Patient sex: F
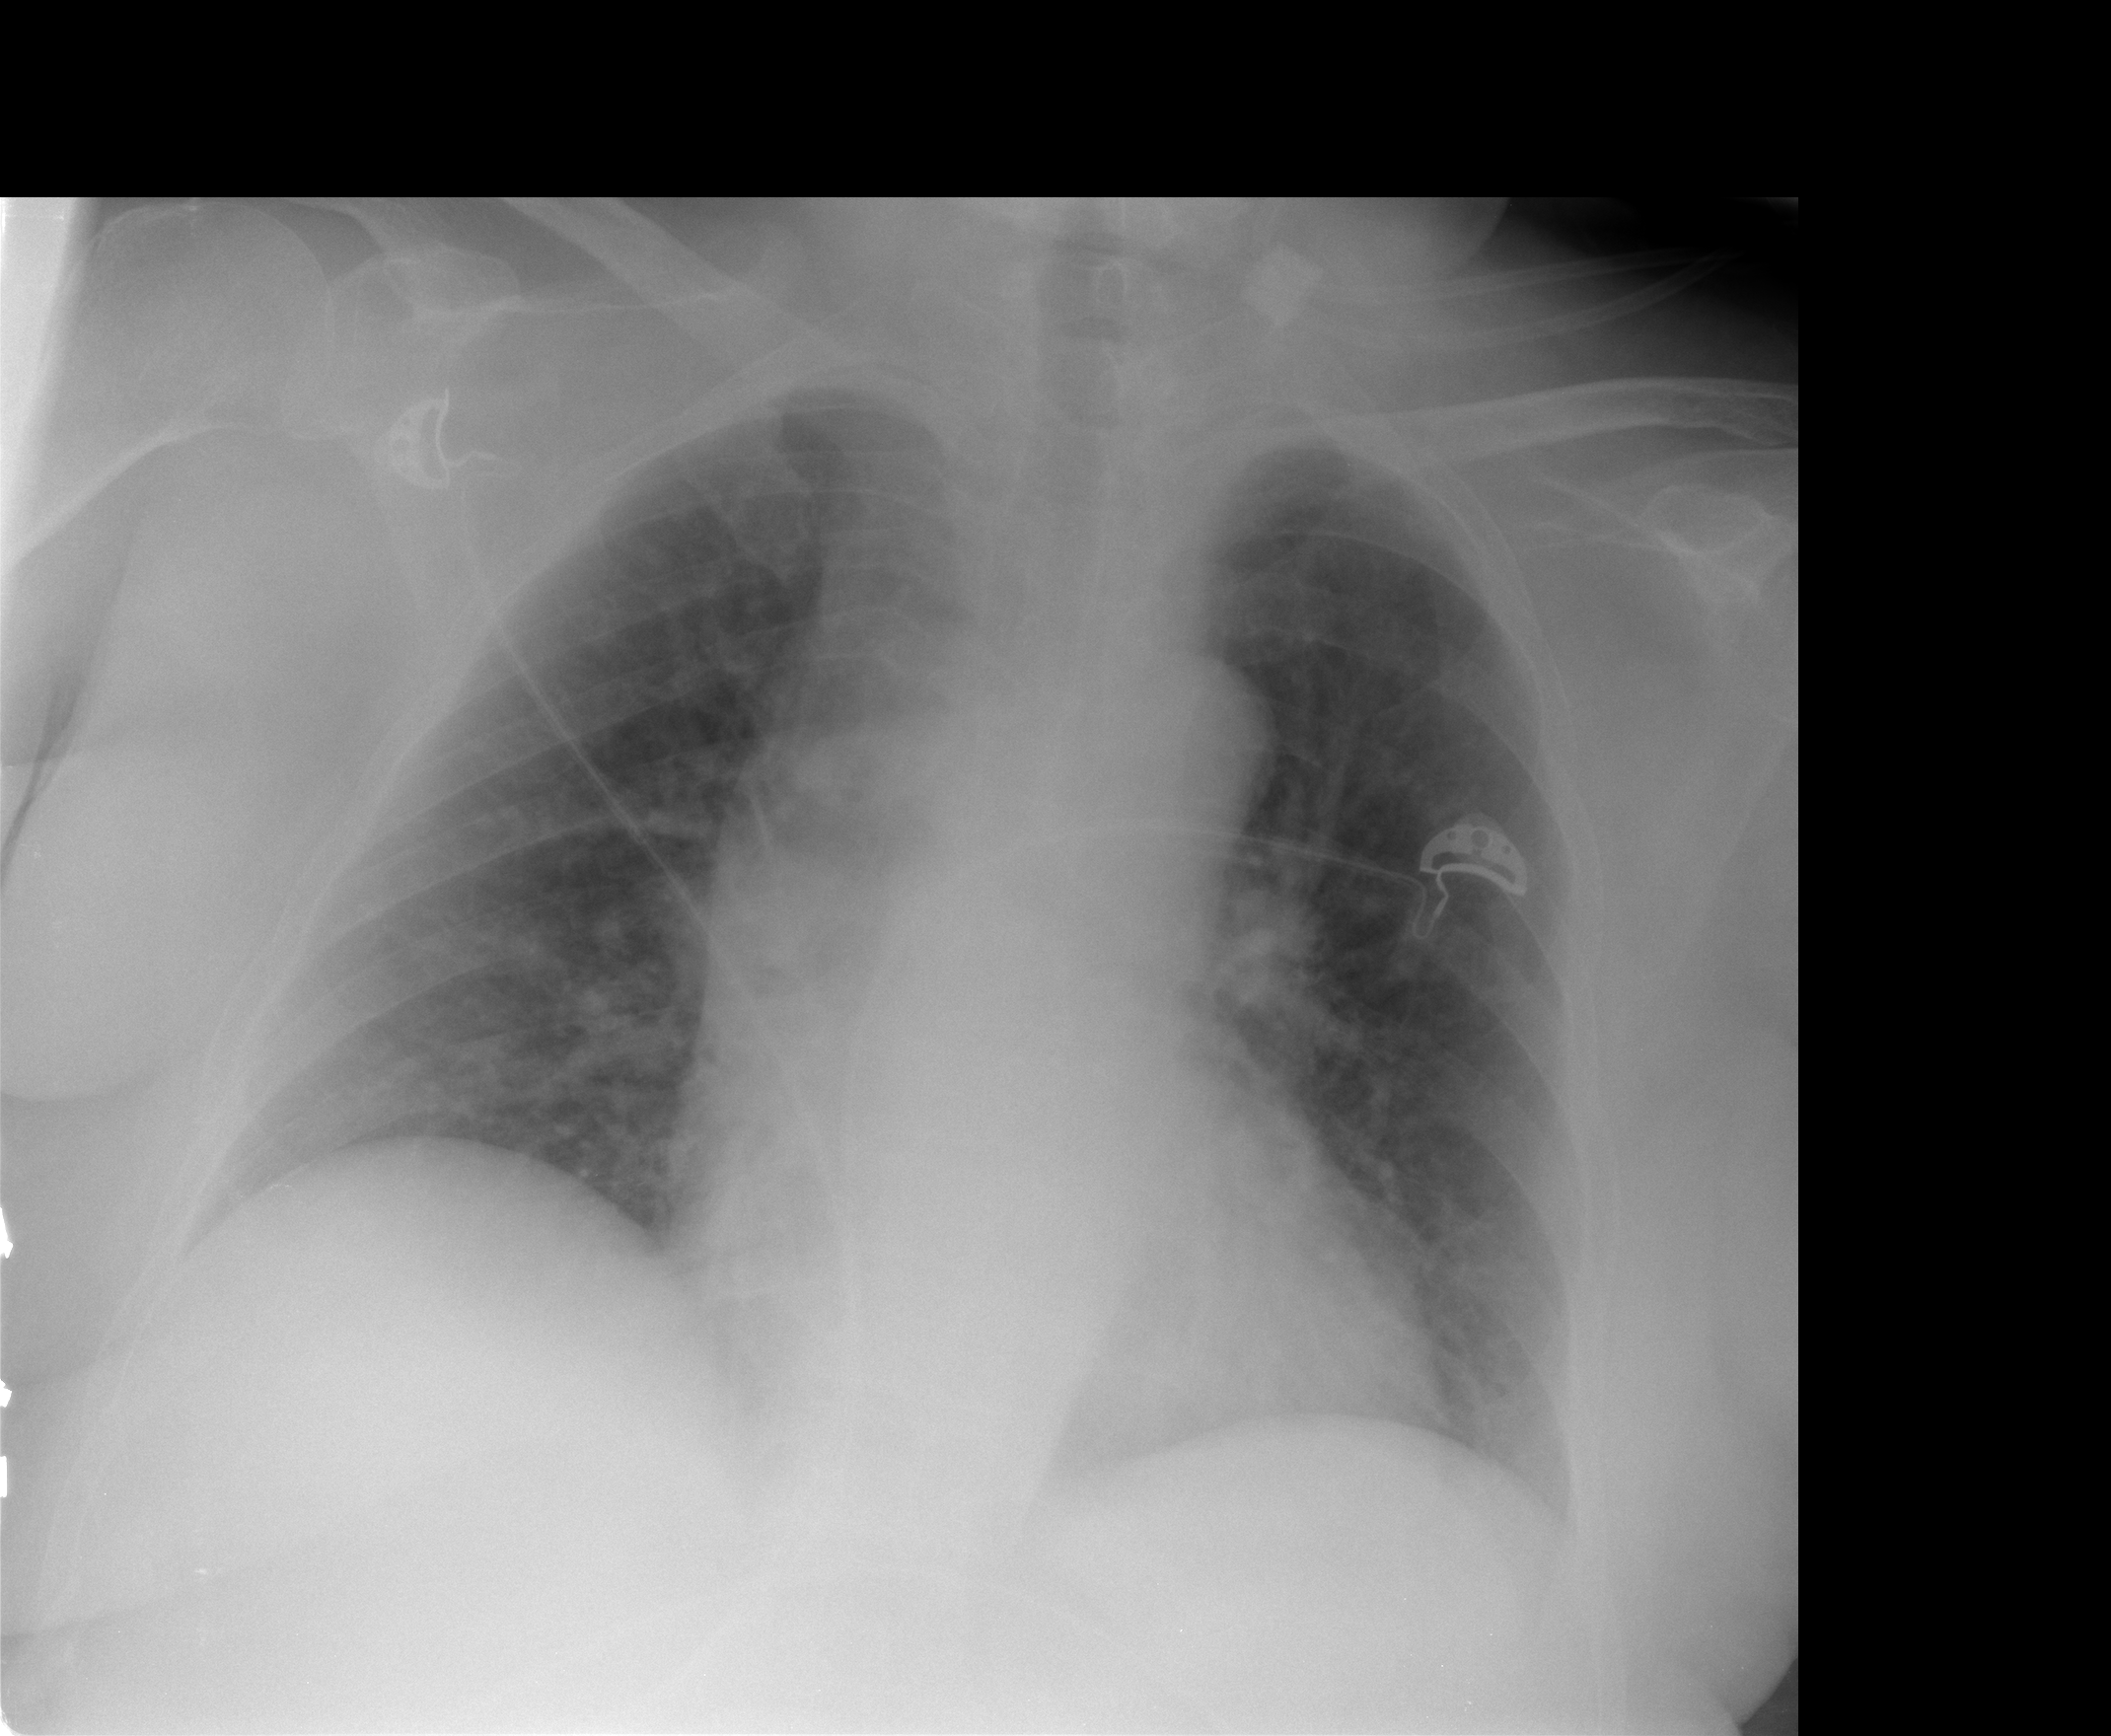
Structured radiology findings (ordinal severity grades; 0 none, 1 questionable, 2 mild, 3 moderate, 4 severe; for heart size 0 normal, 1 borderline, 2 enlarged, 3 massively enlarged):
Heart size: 2
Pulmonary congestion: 2
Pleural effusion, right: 0
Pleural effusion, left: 0
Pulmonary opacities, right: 0
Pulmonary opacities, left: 0
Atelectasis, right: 2
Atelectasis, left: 2